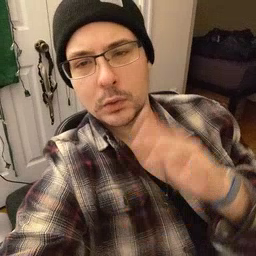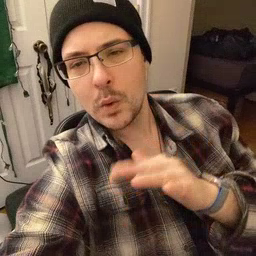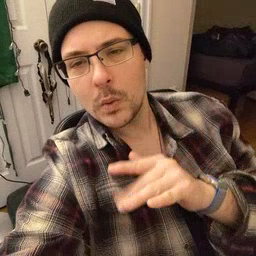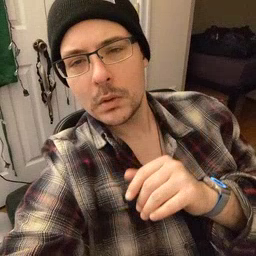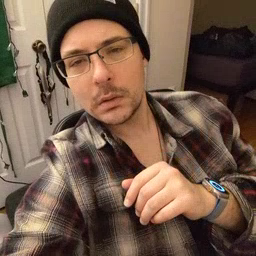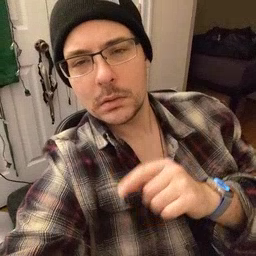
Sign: snow